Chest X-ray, PA view. Patient: 42 years old, sex M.
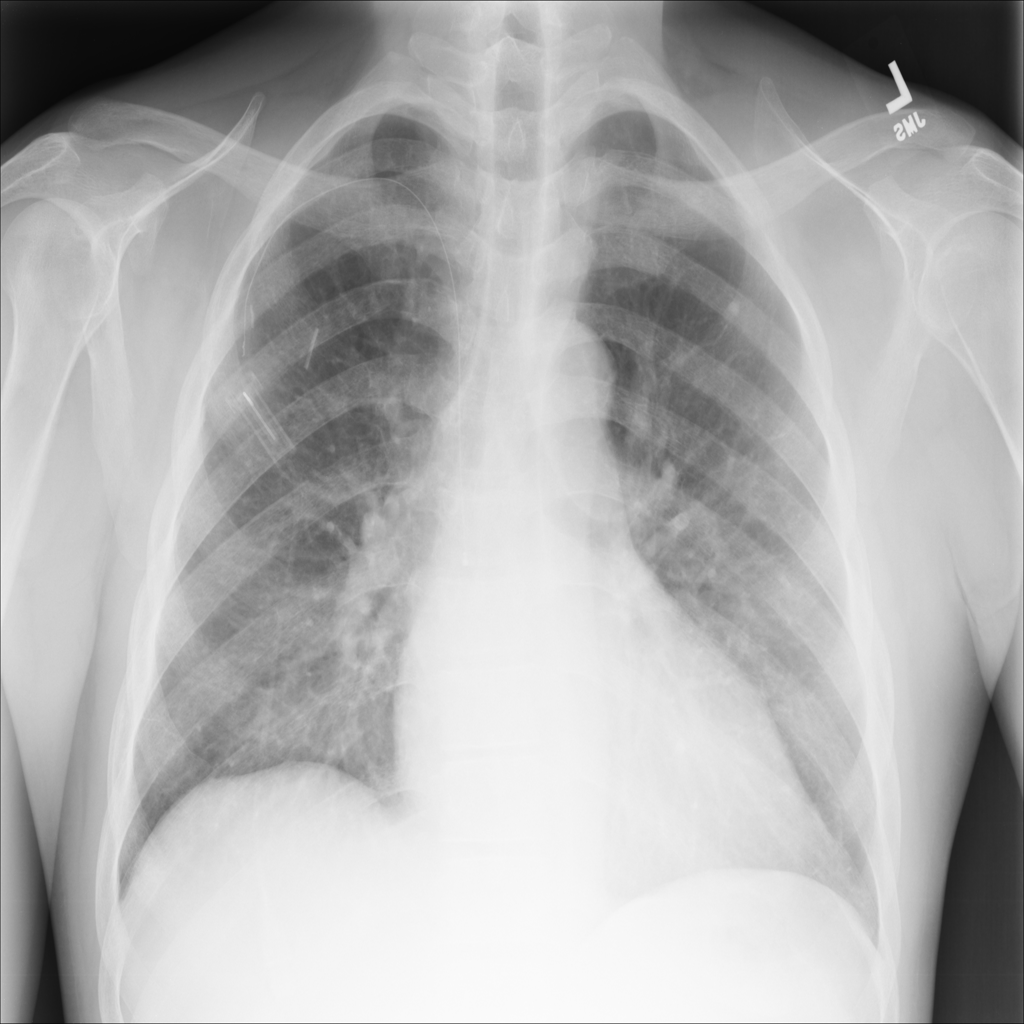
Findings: No Finding